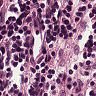
Metastatic tissue present: no